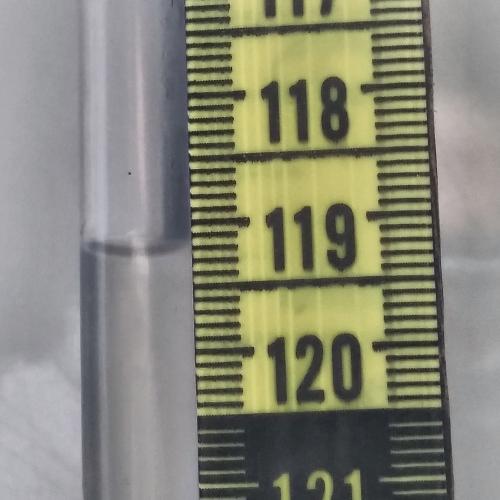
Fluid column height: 119.2 cm